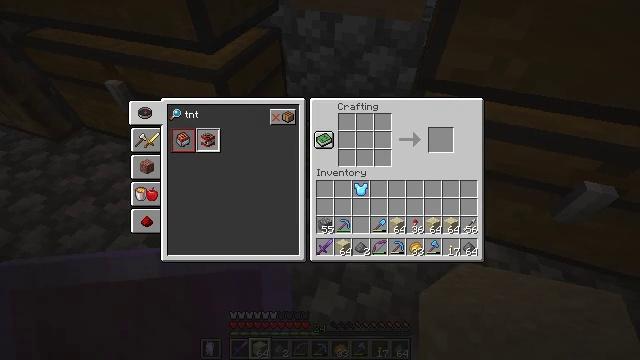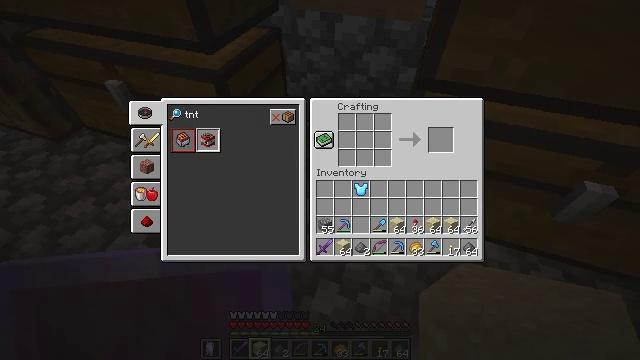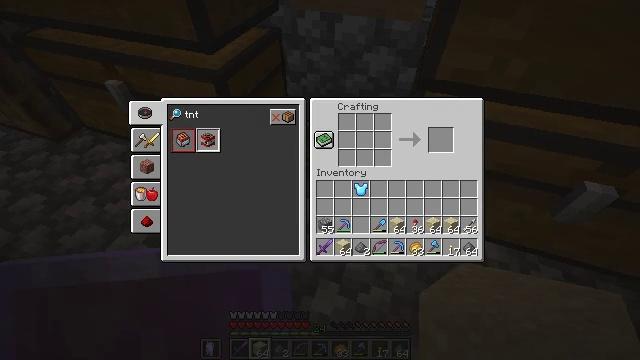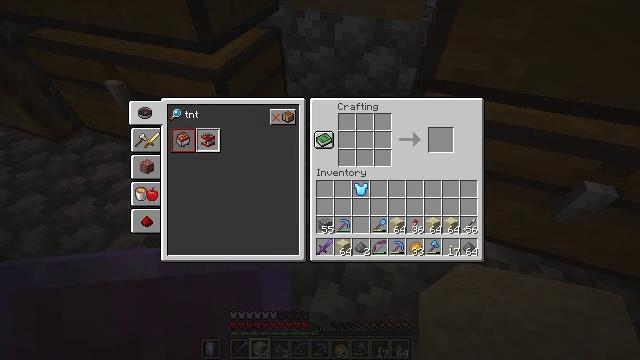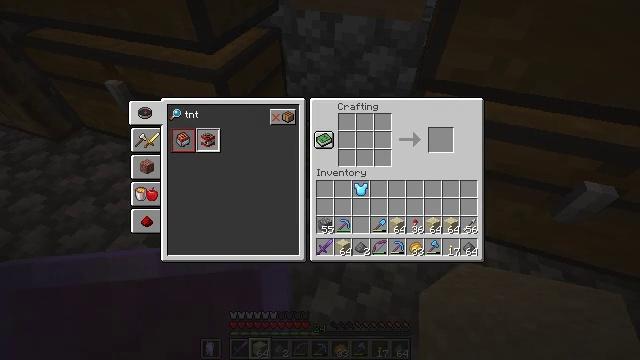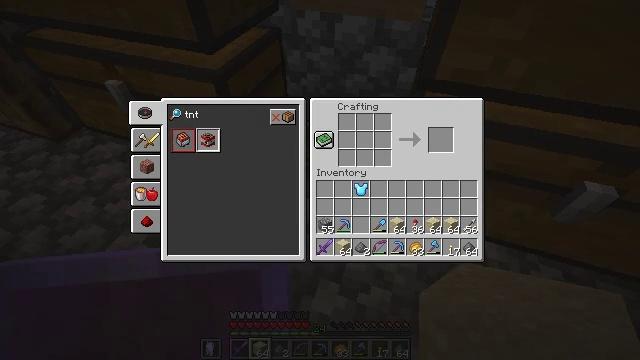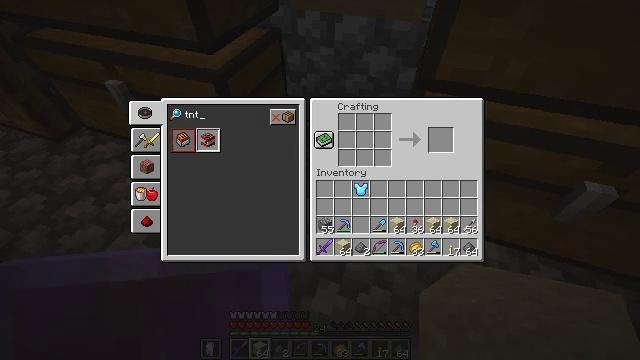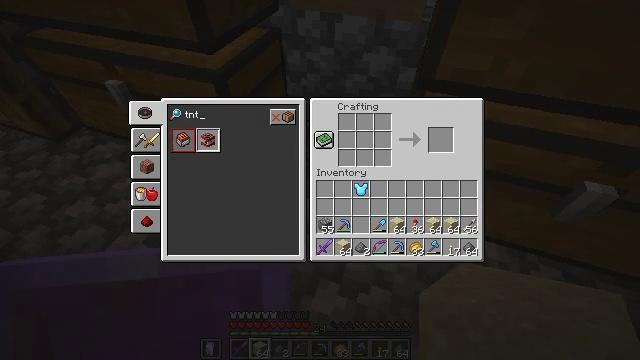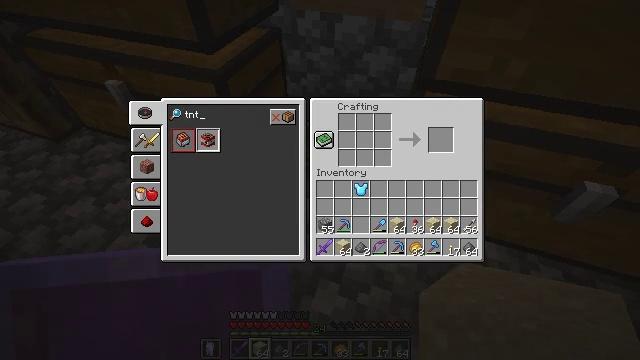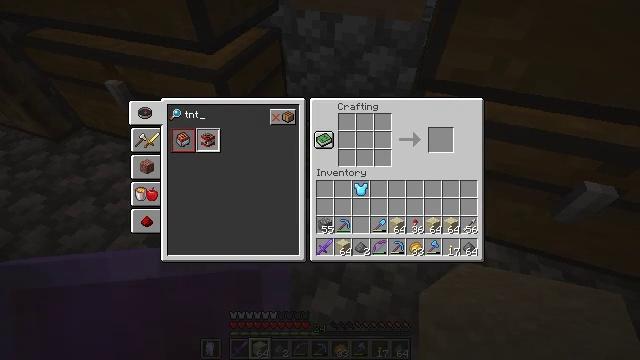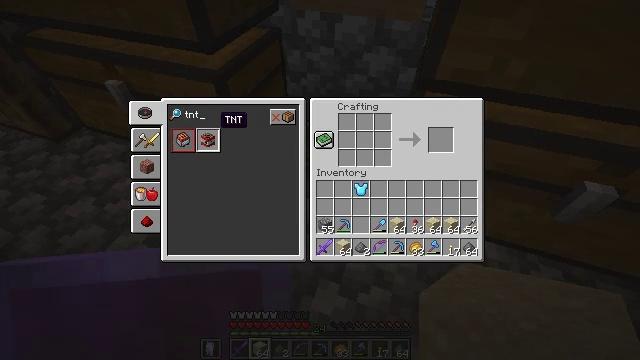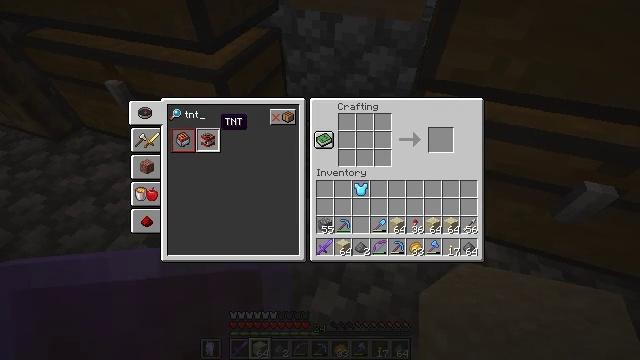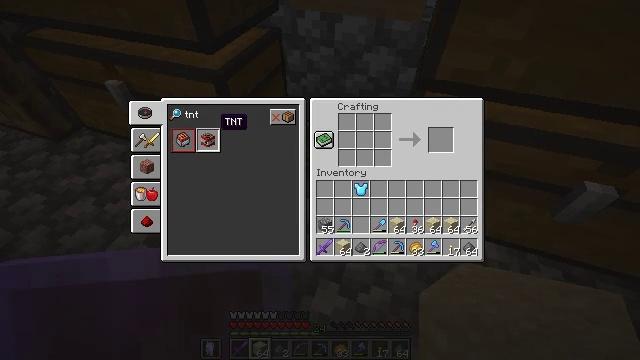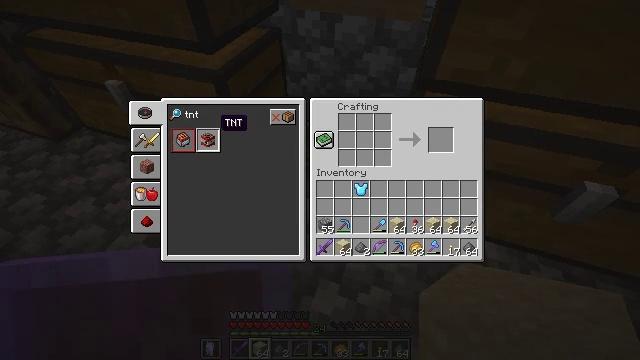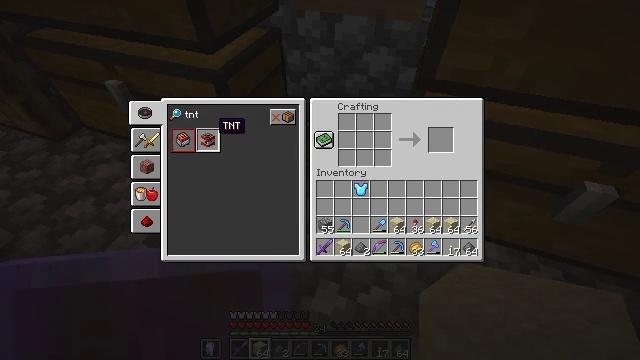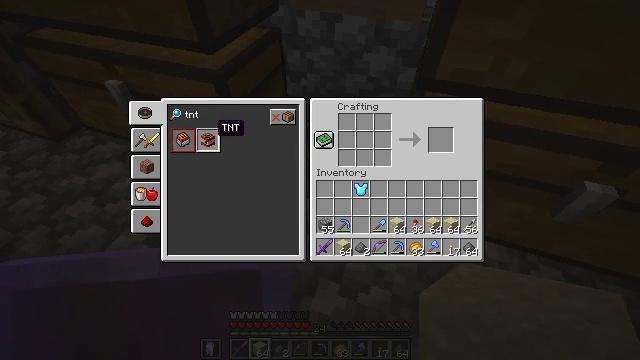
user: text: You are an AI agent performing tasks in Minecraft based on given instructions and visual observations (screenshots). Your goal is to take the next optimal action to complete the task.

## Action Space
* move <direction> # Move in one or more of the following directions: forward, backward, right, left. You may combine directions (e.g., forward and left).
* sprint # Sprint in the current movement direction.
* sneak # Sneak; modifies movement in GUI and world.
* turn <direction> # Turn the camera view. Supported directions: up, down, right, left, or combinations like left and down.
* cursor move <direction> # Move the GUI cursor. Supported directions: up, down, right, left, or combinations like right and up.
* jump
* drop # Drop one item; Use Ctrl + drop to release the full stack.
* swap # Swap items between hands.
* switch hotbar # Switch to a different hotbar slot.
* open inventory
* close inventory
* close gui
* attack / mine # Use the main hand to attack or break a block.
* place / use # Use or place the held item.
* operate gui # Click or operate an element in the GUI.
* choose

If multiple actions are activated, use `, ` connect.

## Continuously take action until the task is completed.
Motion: motion action
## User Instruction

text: Combine gunpowder and sand to craft TNT.
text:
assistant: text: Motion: no_op
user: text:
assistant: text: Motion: no_op
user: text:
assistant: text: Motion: no_op
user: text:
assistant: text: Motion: no_op
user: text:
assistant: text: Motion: no_op
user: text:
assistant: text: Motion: no_op
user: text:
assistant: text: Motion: no_op
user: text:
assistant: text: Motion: no_op
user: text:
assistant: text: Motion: no_op
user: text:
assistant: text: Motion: no_op
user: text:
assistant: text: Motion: no_op
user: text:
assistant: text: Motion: no_op
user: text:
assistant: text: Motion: no_op
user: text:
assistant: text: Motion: sneak
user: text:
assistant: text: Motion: sneak
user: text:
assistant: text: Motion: sneak
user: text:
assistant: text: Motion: sneak
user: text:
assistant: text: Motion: sneak, operate gui
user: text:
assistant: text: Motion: sneak, operate gui
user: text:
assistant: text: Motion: sneak, operate gui
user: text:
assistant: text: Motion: sneak
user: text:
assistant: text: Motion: sneak
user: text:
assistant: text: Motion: sneak, cursor move right
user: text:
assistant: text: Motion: cursor move right
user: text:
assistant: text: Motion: cursor move right
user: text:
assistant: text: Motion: cursor move right
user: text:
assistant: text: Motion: cursor move right
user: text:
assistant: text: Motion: cursor move right
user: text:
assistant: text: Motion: no_op
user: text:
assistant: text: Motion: no_op